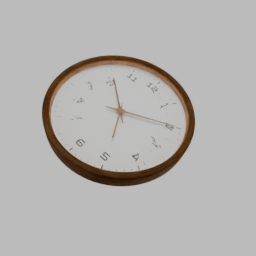
Label: appliances